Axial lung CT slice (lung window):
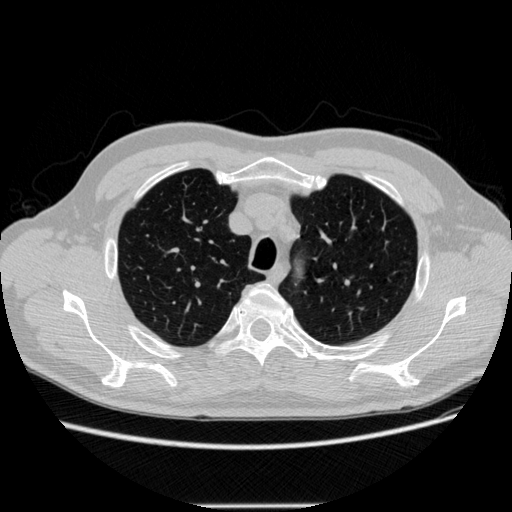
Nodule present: no